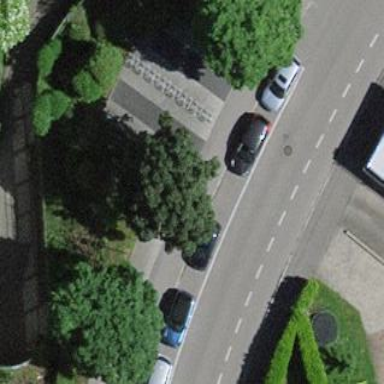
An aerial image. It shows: Bicycle parking facility.